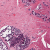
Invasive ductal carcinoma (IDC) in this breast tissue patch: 1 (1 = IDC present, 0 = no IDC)